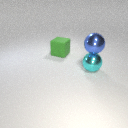
large cyan metal sphere to the right of large green rubber cube